Aerial crown-view tile of a tropical tree (Barro Colorado Island, Panama), acquired 20241216:
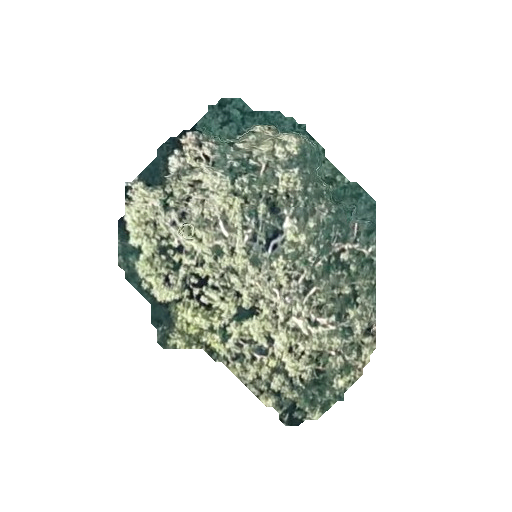
Species: Astronium graveolens
GBIF accepted scientific name: Astronium graveolens
Crown area: 84.552 m²